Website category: auto
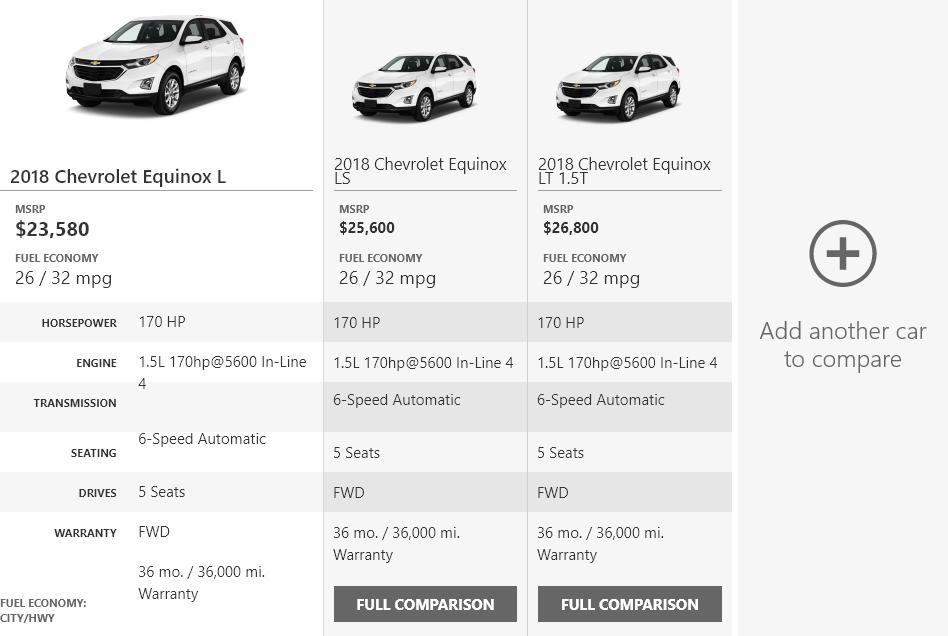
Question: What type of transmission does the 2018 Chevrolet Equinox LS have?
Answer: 6-Speed Automatic

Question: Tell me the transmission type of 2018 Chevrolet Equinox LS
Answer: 6-Speed Automatic

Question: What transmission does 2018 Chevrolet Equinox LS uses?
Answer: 6-Speed Automatic

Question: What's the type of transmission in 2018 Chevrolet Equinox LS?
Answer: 6-Speed Automatic

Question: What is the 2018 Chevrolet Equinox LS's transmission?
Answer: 6-Speed Automatic

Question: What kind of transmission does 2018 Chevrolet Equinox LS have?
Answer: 6-Speed Automatic

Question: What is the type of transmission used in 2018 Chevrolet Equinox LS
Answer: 6-Speed Automatic

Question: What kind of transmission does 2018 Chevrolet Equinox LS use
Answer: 6-Speed Automatic

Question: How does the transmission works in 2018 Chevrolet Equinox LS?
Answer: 6-Speed Automatic

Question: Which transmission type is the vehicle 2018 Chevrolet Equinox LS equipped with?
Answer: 6-Speed Automatic

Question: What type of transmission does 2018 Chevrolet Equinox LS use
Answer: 6-Speed Automatic

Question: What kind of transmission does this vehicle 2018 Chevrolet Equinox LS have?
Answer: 6-Speed Automatic

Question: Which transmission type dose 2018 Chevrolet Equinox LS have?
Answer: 6-Speed Automatic

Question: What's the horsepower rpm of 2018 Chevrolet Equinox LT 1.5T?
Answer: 170 HP

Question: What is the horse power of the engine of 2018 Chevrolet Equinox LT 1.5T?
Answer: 170 HP

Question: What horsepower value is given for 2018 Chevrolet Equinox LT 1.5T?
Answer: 170 HP

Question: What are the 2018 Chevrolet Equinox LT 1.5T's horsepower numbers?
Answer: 170 HP

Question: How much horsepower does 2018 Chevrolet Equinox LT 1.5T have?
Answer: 170 HP

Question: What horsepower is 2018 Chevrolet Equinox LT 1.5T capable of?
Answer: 170 HP

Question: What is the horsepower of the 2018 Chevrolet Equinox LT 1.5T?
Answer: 170 HP

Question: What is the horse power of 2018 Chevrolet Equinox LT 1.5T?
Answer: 170 HP

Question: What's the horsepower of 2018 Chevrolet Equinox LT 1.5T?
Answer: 170 HP

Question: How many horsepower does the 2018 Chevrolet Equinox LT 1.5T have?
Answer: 170 HP

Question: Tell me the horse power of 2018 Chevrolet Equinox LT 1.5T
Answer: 170 HP

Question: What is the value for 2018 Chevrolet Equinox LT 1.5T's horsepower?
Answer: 170 HP

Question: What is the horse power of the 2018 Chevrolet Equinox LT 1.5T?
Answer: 170 HP

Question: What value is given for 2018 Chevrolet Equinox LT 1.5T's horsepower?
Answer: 170 HP

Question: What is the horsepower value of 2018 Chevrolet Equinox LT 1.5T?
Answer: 170 HP

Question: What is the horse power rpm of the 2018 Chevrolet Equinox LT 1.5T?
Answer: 170 HP

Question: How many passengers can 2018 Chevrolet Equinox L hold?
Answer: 5 Seats

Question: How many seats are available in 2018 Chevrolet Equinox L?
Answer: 5 Seats

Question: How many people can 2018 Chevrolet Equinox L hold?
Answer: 5 Seats

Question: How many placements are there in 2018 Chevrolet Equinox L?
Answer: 5 Seats

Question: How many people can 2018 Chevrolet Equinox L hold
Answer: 5 Seats

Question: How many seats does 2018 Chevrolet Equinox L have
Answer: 5 Seats

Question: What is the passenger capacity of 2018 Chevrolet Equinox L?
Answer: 5 Seats

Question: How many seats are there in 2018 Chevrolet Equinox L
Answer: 5 Seats

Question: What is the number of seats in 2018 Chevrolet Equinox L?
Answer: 5 Seats

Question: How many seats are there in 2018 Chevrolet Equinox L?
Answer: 5 Seats

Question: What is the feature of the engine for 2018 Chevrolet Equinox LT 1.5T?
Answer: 1.5L 170hp@5600 In-Line 4

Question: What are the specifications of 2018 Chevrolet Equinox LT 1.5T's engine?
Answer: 1.5L 170hp@5600 In-Line 4

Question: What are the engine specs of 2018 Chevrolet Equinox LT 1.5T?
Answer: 1.5L 170hp@5600 In-Line 4

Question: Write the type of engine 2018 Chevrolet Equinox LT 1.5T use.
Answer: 1.5L 170hp@5600 In-Line 4

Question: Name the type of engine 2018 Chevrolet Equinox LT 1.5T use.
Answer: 1.5L 170hp@5600 In-Line 4

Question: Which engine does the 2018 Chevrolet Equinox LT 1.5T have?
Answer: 1.5L 170hp@5600 In-Line 4

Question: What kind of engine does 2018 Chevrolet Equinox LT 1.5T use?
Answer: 1.5L 170hp@5600 In-Line 4

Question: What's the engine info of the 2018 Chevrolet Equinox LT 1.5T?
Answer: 1.5L 170hp@5600 In-Line 4

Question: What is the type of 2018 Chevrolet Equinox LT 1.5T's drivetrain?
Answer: FWD

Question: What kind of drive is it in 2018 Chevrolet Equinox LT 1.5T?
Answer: FWD

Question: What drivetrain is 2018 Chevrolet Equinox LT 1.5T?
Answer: FWD

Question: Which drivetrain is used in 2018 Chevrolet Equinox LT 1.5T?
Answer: FWD

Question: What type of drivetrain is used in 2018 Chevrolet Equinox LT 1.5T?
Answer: FWD

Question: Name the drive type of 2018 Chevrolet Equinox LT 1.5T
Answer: FWD

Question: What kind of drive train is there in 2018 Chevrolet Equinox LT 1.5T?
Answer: FWD

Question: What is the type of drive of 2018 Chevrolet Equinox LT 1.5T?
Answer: FWD

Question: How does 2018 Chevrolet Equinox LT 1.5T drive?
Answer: FWD

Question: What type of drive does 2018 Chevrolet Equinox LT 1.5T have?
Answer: FWD

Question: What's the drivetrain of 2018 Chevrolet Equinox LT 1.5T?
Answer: FWD

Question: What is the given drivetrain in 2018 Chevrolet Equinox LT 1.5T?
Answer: FWD

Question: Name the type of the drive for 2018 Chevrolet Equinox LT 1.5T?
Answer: FWD

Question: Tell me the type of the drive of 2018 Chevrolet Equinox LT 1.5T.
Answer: FWD

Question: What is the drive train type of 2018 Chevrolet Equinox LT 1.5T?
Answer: FWD

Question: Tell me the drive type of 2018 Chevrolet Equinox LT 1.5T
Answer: FWD

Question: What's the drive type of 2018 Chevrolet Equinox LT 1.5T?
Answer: FWD